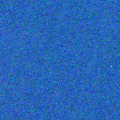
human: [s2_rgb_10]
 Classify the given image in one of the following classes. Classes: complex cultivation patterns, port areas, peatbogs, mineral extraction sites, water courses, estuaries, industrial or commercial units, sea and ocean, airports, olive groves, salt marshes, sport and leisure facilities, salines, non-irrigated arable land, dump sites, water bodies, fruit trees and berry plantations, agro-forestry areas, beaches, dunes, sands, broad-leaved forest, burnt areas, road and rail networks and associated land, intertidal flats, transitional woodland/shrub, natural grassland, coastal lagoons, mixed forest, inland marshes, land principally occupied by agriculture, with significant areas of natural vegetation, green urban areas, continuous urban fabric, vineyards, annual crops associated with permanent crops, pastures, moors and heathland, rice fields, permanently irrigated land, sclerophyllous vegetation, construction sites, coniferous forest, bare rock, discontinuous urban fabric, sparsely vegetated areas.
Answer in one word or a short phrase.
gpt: sea and ocean